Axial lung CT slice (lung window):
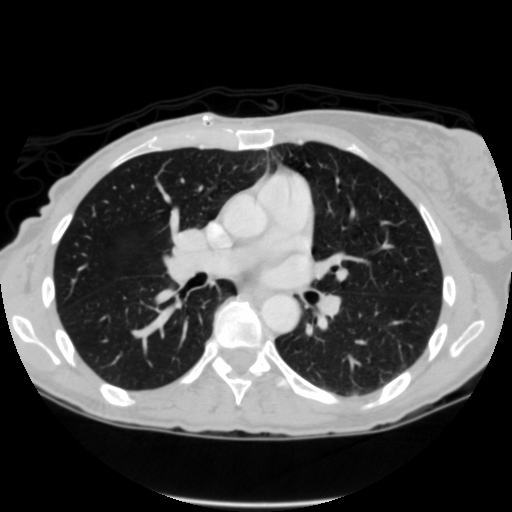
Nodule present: no